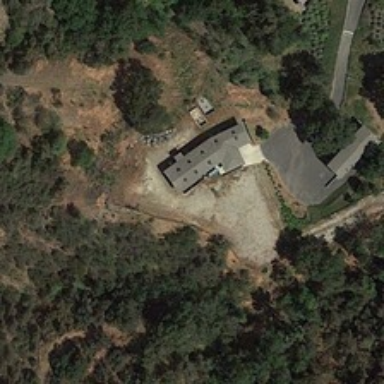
A large number of trees were planted around the house with grey roof .